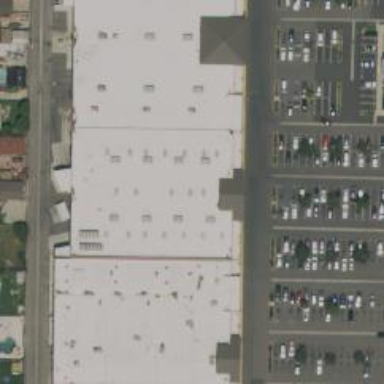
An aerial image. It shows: Supermarket.